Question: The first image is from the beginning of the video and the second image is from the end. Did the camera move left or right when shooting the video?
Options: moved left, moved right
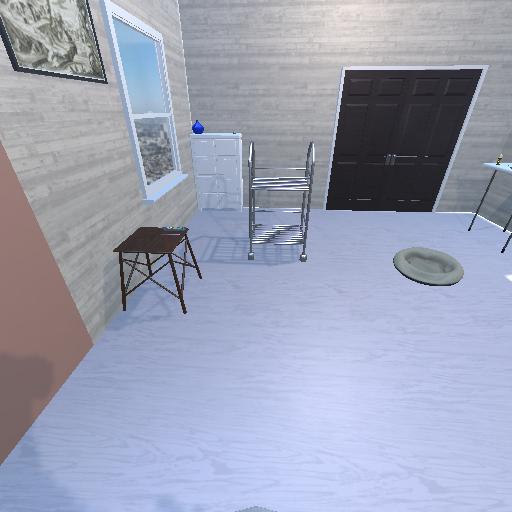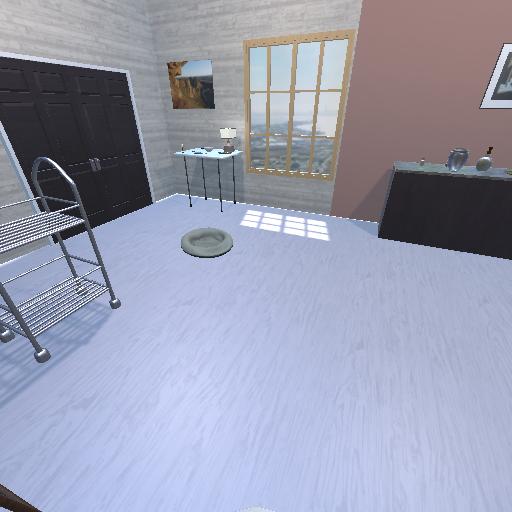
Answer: moved left